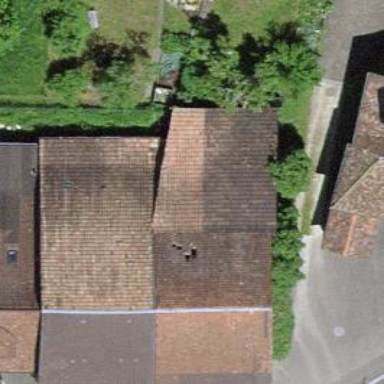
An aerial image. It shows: Simple and straightforward house.